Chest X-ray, PA view. Patient: 56 years old, sex F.
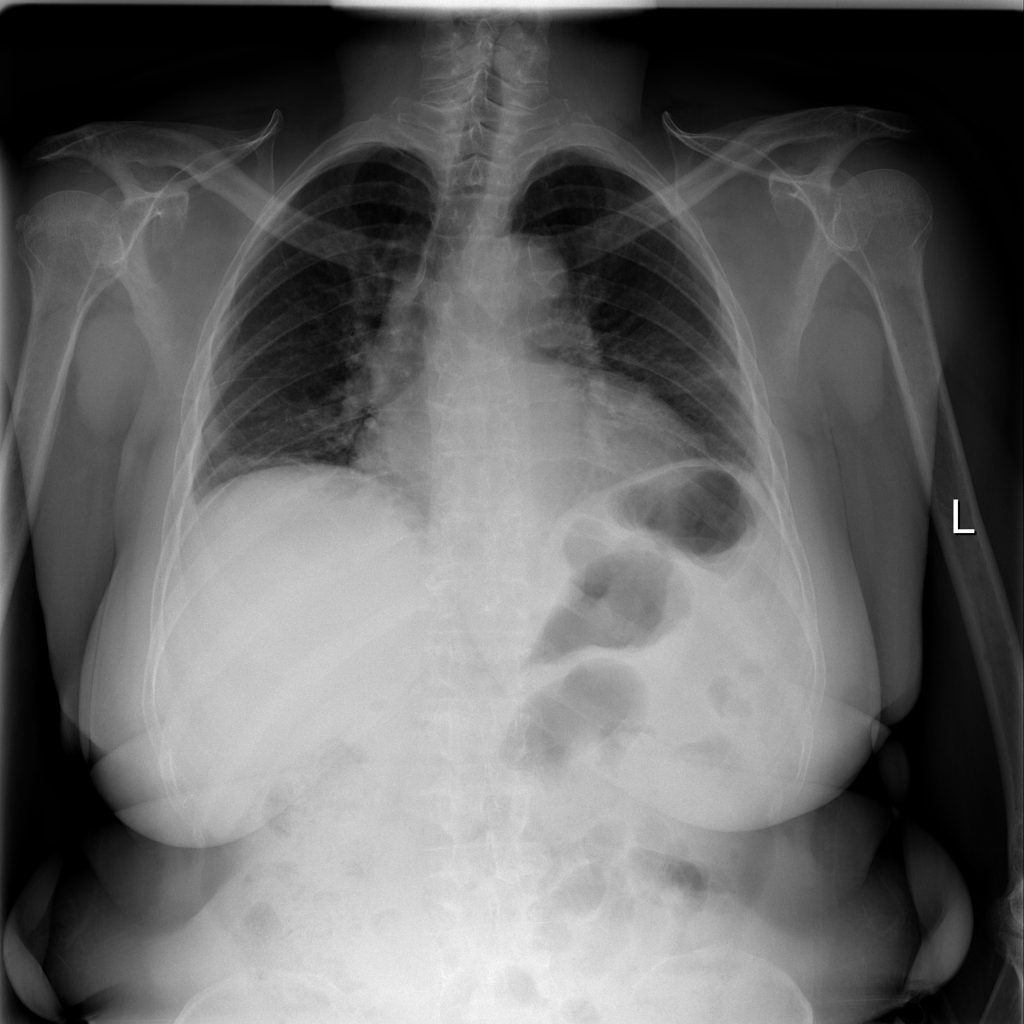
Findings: Atelectasis